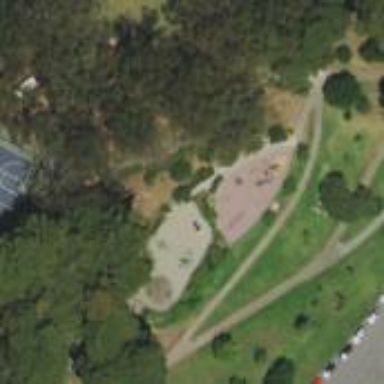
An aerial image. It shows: Playground area for leisure activities on the land.